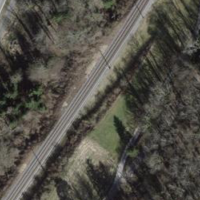
EUNIS habitat code: 41
Species observed at this site:
Clinopodium menthifolium